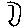
Label: moon